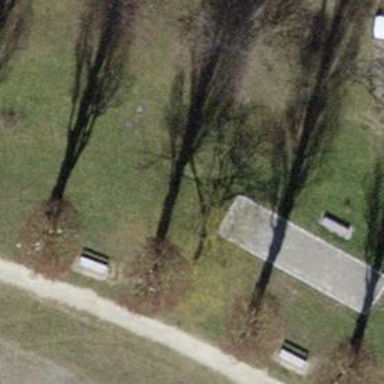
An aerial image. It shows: Park with broadleaved deciduous trees.